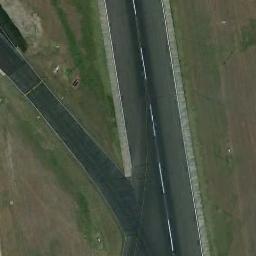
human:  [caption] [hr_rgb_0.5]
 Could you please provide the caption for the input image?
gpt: The runway goes through the lawn and another road connects to the runway .

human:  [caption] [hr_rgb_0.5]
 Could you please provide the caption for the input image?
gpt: The runway is on the grass .

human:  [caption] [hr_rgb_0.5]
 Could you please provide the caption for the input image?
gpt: There are green lawns next to the two crossing runways with white dashes on the runways .

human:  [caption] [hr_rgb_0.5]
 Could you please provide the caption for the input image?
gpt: The runway is surrounded by grass .

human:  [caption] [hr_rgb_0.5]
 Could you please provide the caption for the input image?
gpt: There are green lawns beside the runway .